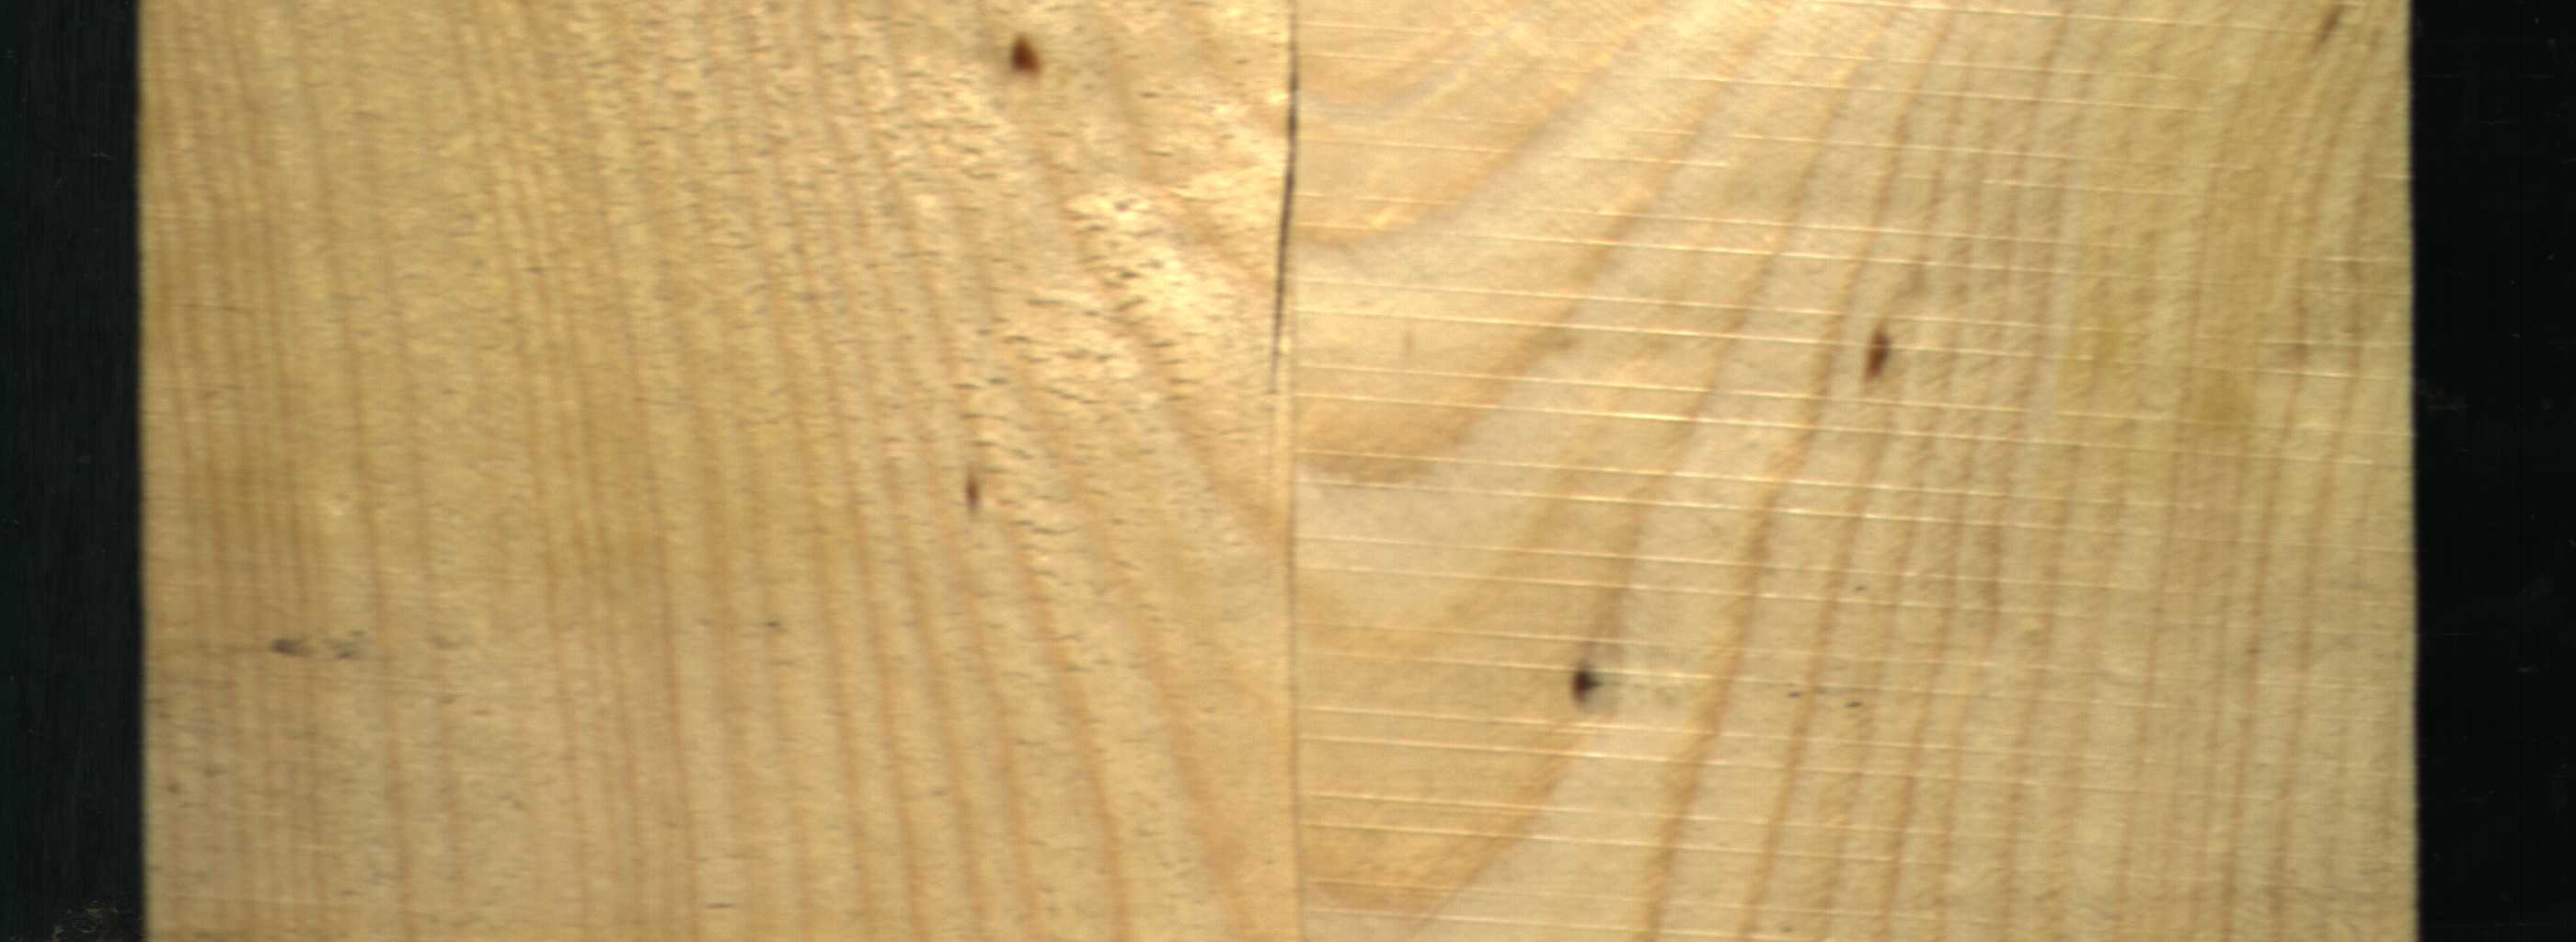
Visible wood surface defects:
Crack